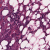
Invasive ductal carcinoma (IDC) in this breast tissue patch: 1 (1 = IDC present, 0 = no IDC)